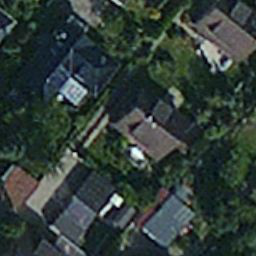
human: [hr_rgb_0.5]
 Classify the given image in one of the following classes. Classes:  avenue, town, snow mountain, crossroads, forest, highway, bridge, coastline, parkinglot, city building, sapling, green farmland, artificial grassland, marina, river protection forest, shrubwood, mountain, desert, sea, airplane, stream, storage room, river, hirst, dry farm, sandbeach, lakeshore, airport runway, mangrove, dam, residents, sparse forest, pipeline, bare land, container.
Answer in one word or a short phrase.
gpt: residents